Question: I'm working on a basic PIN interface for a touch screen with Python 2.7 Tkinter and ttk. I'm developing the script on Windows but it will eventually be loaded on a Linux OS.
I am trying to prevent what is shown on the "6" button of the picture bellow, i.e. a dashed border around the button lastly clicked. Since I don't want people to easily steal the PIN from my users, I have to prevent this from happening, otherwise it becomes really easy to find out what their PIN are just by looking at the screen. I have noticed that this behavior becomes even more obvious on LINUX with something like a thick white border around the button.

I am calling my buttons inside a loop like this:
'''
ttk.Style().configure('TButton', padding=11, relief="flat", background="#ccc", foreground="#393939", width=4,font='Arial 9')
btn = ttk.Button(window, text = txt, command = lambda txt=txt:self.addChar(txt))
btn.grid(row=row, column=col, padx=1, pady=1)
'''
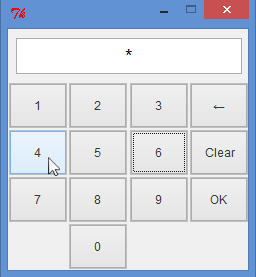
Answer: The solution is pretty simple: modify your 'addChar' function to move the focus back to some other widget after it inserts the character.